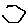
Label: hexagon